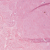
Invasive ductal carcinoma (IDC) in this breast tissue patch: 0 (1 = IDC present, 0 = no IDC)